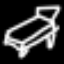
Label: bed